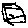
Label: square